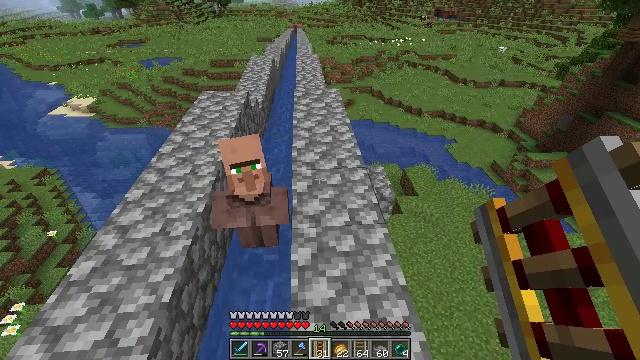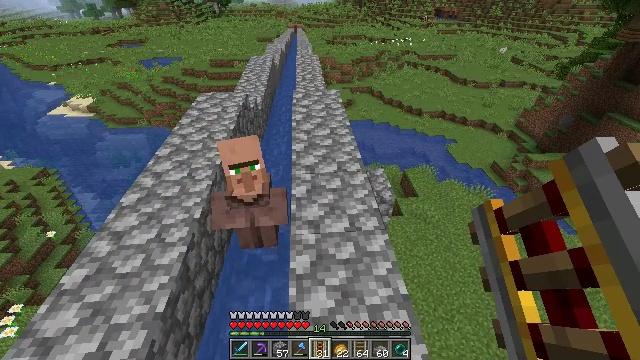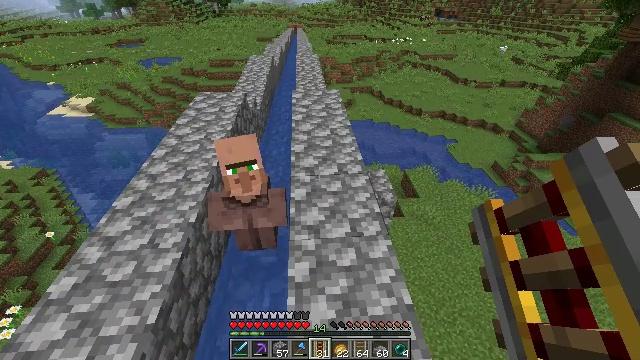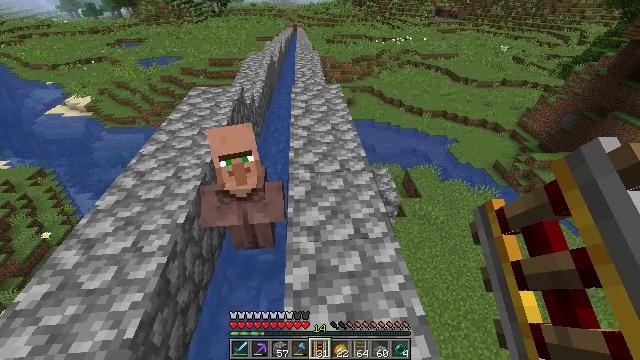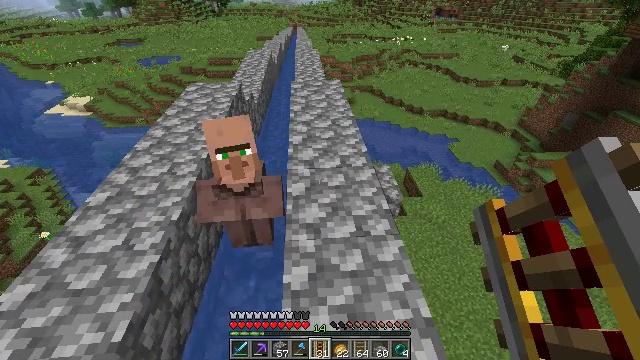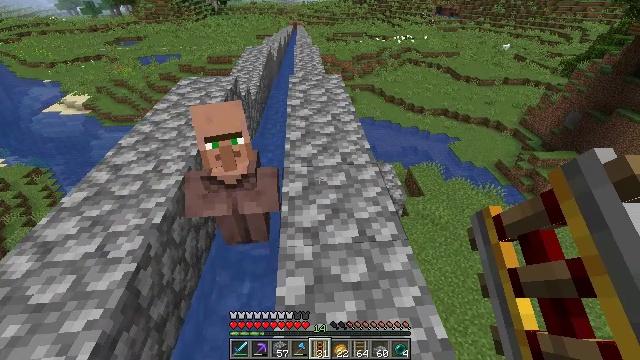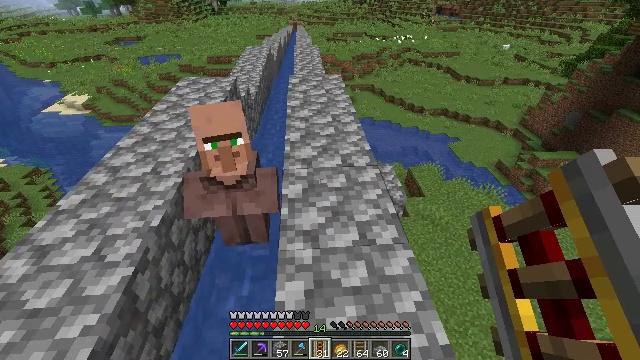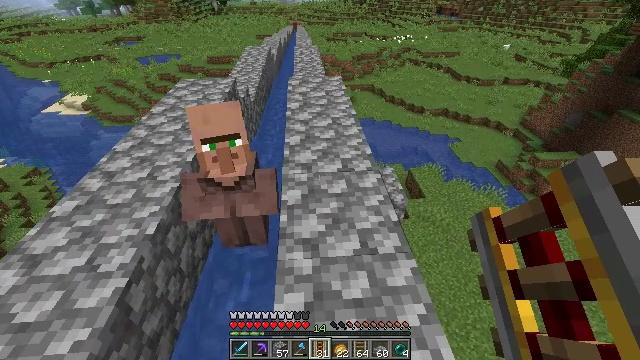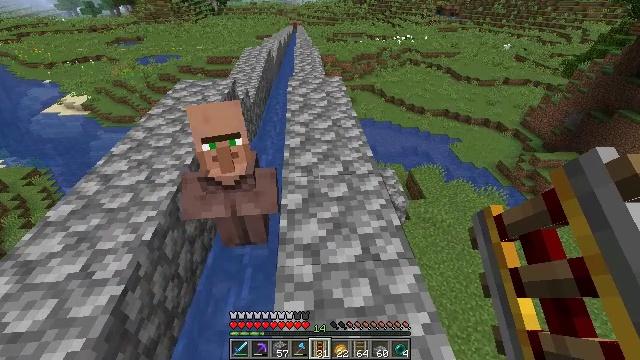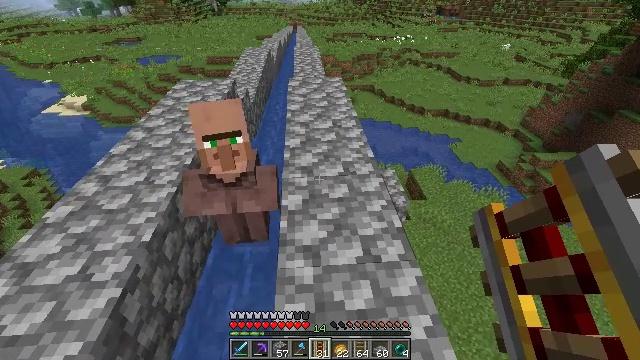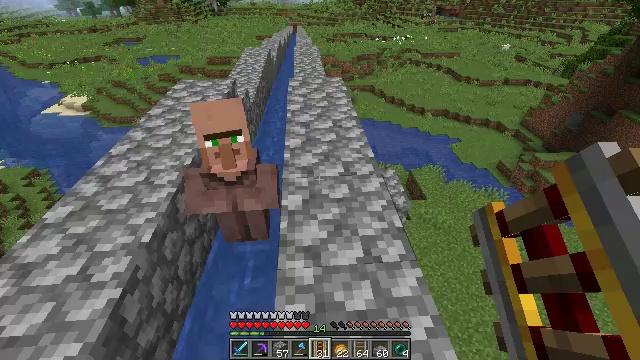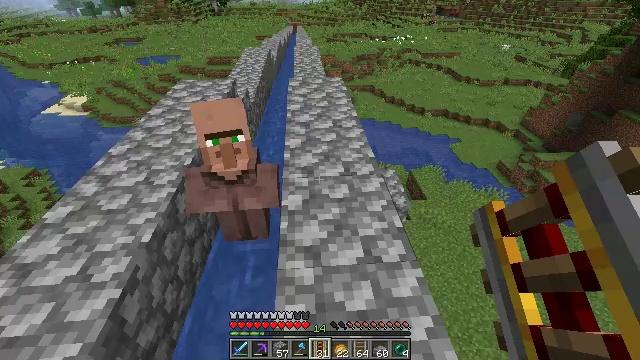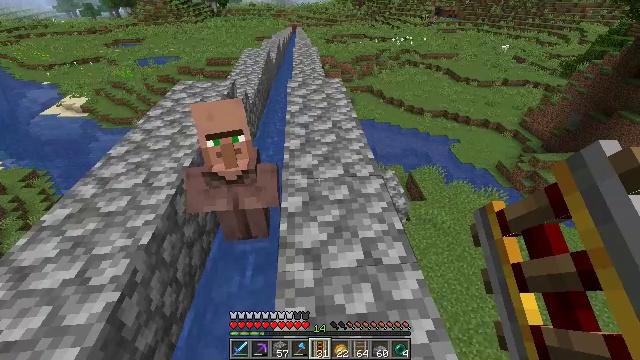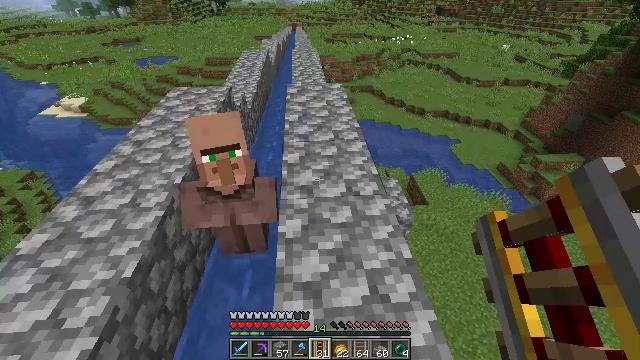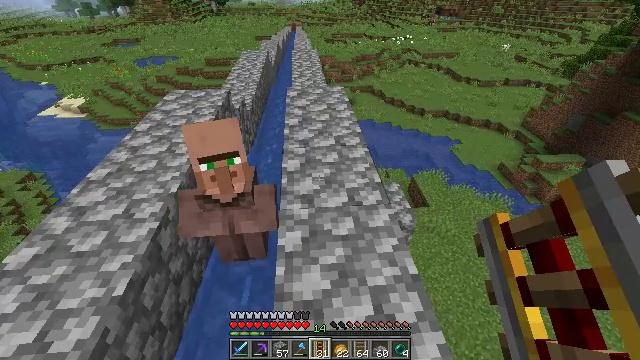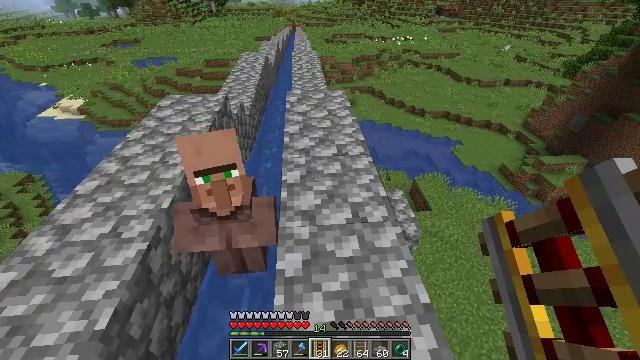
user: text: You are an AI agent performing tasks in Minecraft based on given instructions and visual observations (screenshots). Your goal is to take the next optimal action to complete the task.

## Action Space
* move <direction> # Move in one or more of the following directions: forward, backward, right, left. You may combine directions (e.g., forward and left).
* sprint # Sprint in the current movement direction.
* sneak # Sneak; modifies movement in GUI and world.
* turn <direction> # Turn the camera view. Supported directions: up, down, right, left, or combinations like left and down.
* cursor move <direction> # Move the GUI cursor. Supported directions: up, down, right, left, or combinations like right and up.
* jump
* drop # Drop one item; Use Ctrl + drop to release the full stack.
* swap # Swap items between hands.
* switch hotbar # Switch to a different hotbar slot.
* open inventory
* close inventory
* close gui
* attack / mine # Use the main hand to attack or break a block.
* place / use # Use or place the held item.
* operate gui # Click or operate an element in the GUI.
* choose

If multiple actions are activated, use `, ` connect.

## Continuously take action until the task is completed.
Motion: motion action
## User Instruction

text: Break the dirt block.
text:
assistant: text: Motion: move forward
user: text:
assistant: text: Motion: move forward
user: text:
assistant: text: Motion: move forward
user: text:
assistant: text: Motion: move forward
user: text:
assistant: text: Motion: no_op
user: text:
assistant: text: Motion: no_op
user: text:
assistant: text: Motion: no_op
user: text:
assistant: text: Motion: no_op
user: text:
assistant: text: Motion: no_op
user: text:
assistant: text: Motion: no_op
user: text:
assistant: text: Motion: no_op
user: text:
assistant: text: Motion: move forward
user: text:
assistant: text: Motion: move forward
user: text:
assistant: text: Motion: move forward
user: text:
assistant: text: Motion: move forward
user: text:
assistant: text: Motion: no_op
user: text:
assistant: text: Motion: no_op
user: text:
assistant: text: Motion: no_op
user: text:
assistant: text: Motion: no_op
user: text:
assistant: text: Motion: no_op
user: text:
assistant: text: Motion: no_op
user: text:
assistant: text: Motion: no_op
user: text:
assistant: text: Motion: no_op
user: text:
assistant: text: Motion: no_op
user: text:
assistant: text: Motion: move forward
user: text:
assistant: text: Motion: move forward
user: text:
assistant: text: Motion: move forward
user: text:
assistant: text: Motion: no_op
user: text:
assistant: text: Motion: no_op
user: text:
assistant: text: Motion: no_op